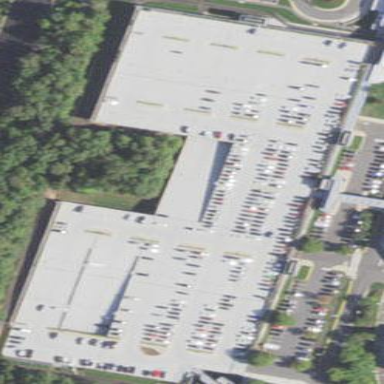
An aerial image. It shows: Multi-storey garage building used for parking.